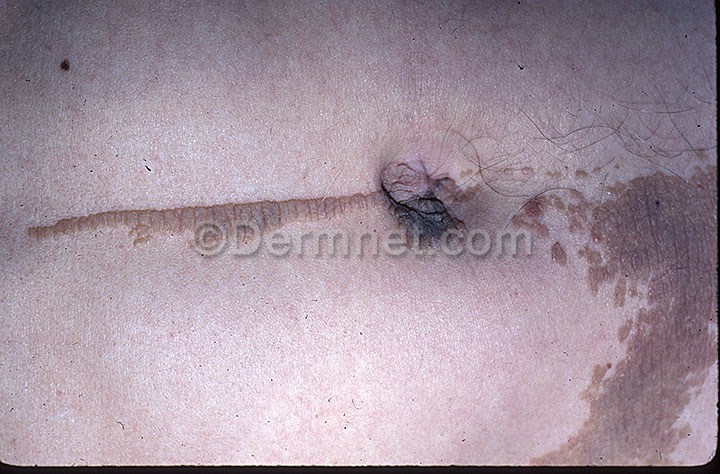
Disease: Seborrheic Keratoses and other Benign Tumors